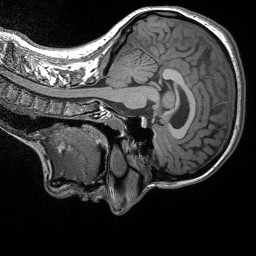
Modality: T1w
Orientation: sagittal
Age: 25
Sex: female
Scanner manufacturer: siemens
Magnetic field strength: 3 T
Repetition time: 1.9 s
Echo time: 0.00227 s